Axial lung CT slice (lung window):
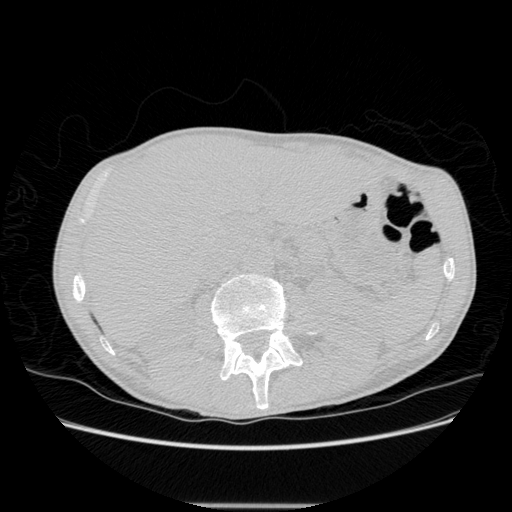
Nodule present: no